A scalogram of one vibration snapshot from a rotating bearing is shown, computed with a continuous wavelet transform. Based on the visible evidence, which condition applies: normal, inner_race, outer_race, ball?
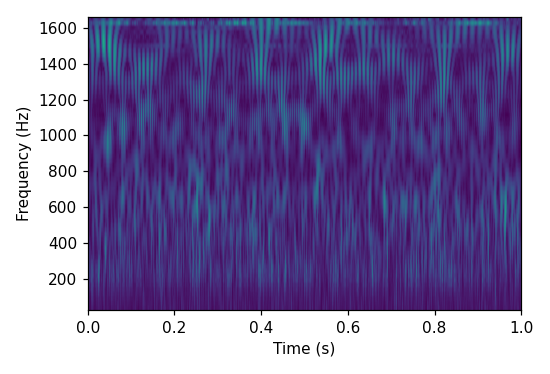
Answer: outer_race